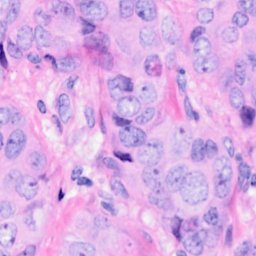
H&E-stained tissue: Breast